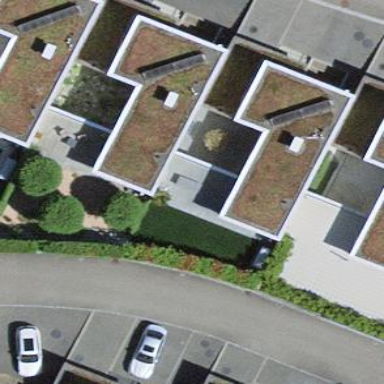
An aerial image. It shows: Terrace building.